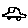
Label: car